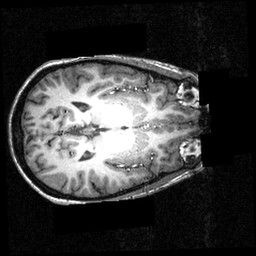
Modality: T1w
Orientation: axial
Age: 25
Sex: female
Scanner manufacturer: siemens
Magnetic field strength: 3.951 T
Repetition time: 1.5 s
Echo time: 0.00335 s